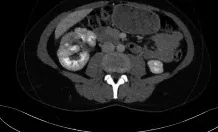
Contrast-enhanced CT scan. B, c At 4 months after discharge. Furthermore, notice the irregular aspect and decreased density of the surface of the interpolar region.
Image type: radiology (ct)